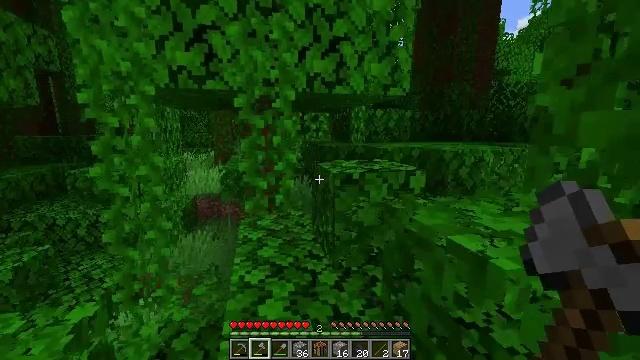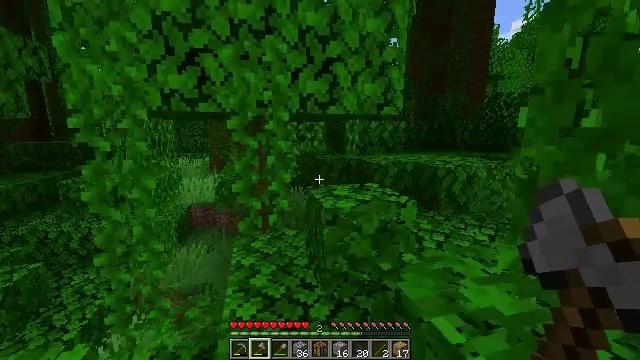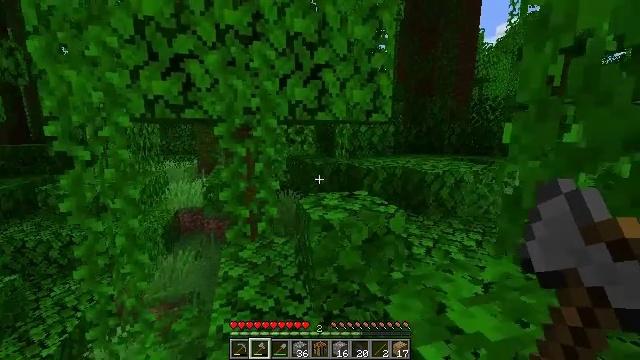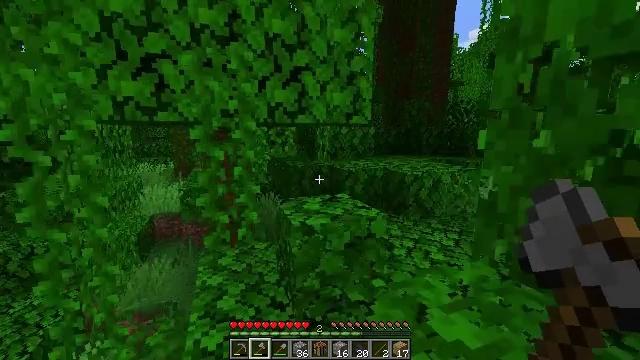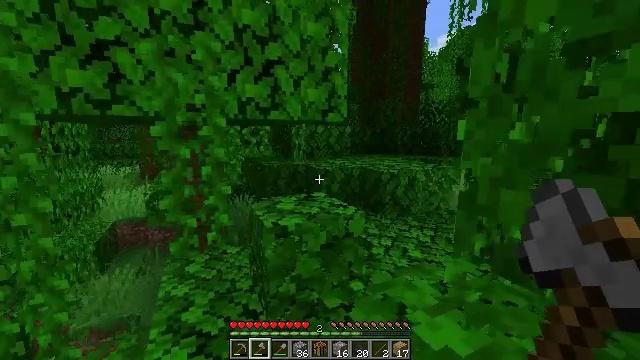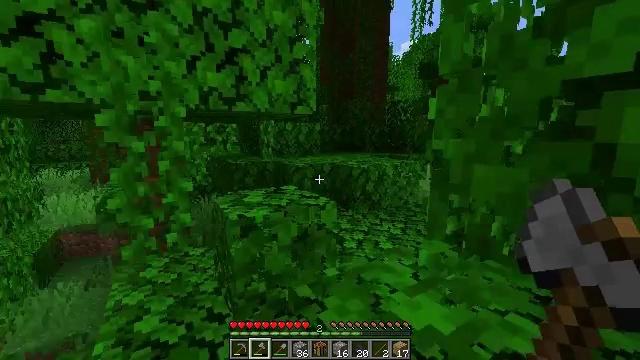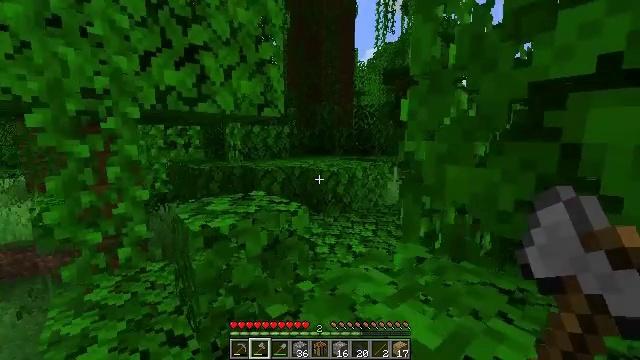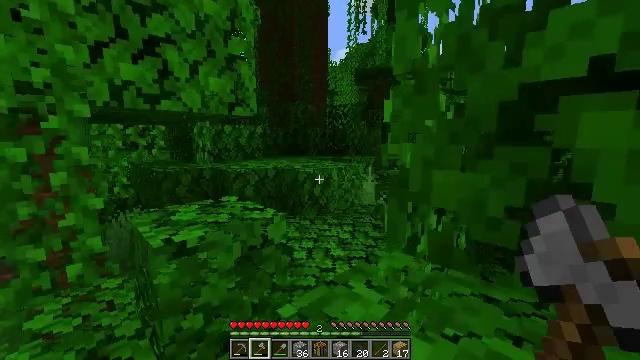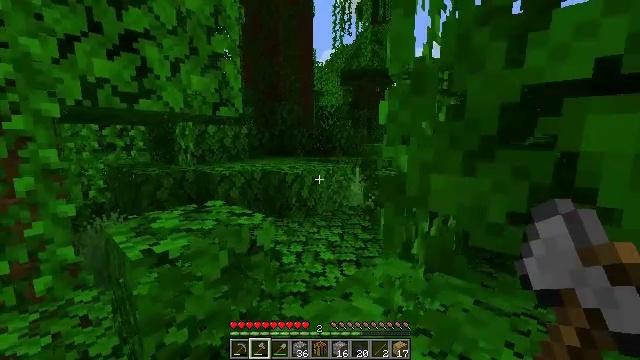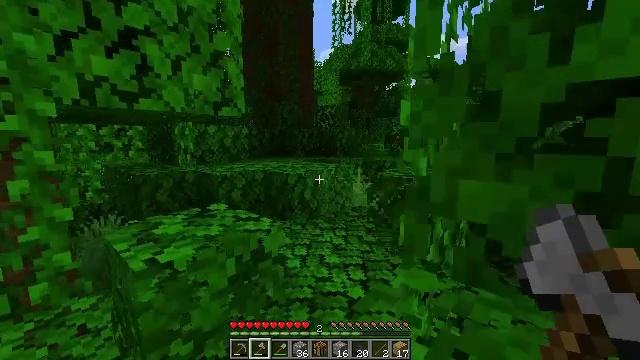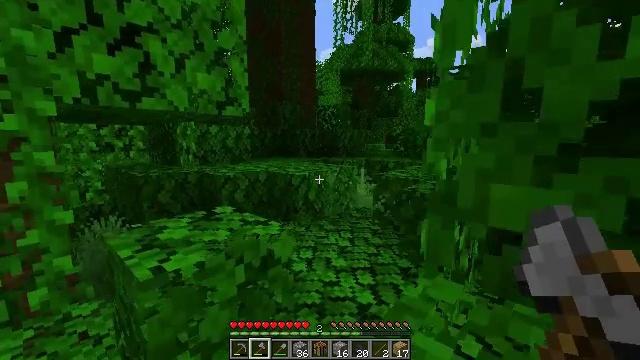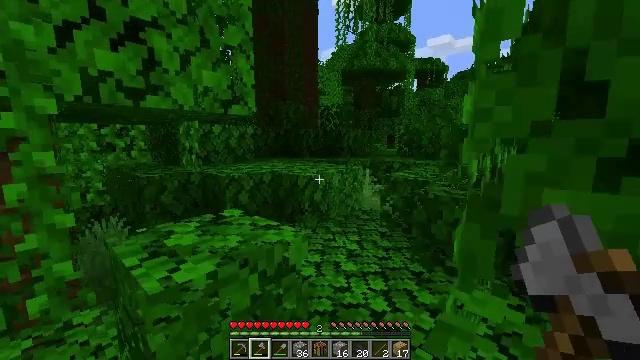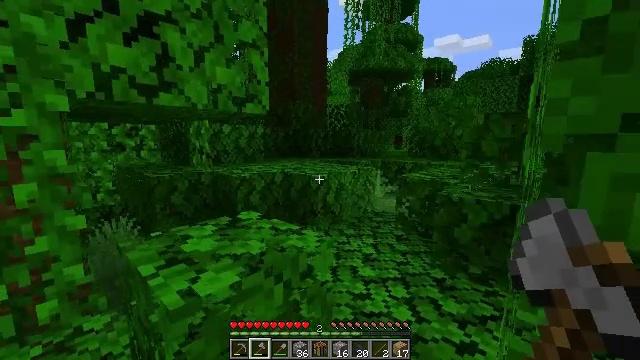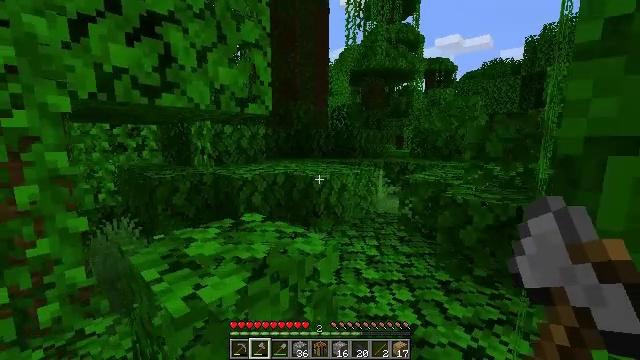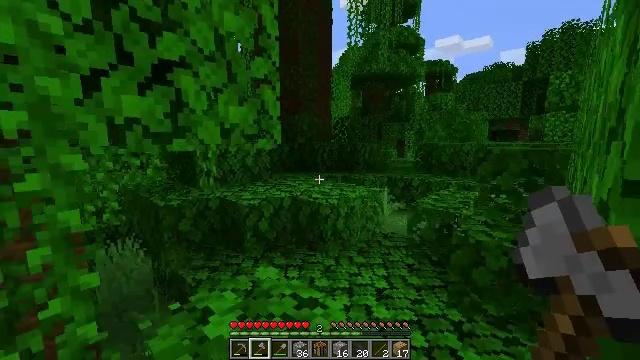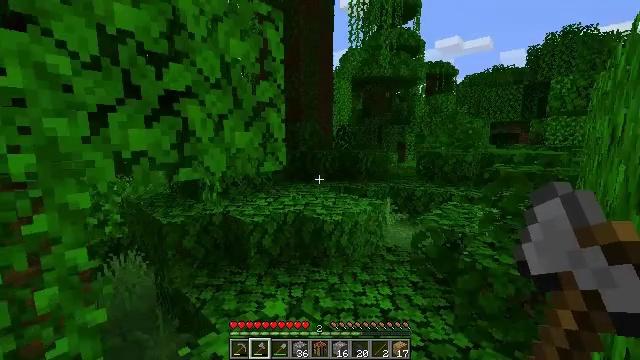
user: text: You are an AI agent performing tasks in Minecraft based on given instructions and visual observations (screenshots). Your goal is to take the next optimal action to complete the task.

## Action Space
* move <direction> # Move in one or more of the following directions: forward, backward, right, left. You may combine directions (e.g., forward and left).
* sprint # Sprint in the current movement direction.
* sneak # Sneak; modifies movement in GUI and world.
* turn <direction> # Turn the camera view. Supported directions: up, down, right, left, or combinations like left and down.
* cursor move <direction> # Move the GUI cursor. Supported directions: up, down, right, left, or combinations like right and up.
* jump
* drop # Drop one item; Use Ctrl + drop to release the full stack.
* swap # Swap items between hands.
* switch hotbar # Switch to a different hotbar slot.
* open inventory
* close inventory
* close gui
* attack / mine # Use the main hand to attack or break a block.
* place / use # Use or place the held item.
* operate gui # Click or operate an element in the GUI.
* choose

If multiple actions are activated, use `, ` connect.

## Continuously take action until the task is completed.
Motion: motion action
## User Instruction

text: Kill the parrot.
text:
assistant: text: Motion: move forward, jump
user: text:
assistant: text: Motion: move forward, turn right
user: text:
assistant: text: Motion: move forward, turn right
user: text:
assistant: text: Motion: move forward, turn right
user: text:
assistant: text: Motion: move forward, turn right
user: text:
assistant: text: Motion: move forward, turn right
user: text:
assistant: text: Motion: move forward, turn right
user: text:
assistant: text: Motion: move forward, turn right
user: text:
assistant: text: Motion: move forward
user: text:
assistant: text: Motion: move forward
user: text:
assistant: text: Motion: move forward
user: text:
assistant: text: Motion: move forward, turn left
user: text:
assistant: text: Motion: move forward, jump
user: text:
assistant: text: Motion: move forward, jump
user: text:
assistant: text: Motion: move forward, jump
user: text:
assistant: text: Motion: move forward, jump
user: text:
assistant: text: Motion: move forward, turn right
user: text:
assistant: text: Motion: move forward, turn right
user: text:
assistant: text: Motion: move forward, turn right
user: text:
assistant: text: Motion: move forward, turn right
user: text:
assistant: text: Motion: move forward
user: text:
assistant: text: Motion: move forward
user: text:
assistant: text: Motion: move forward
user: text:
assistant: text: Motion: move forward
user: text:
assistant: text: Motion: move forward
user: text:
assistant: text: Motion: move forward
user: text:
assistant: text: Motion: move forward
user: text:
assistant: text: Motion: move forward, turn right
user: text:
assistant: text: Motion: move forward, turn right
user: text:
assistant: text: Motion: move forward, turn right